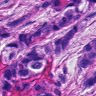
Metastatic tissue present: yes